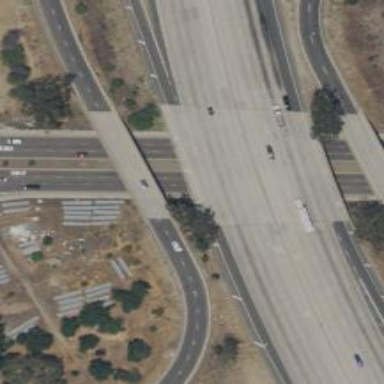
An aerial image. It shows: Motorway link bridge.